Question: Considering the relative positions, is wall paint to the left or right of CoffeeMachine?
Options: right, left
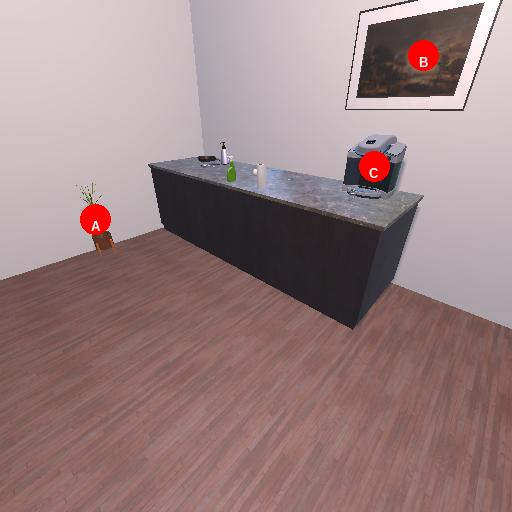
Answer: right